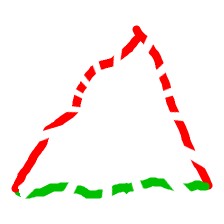
Shape: triangle